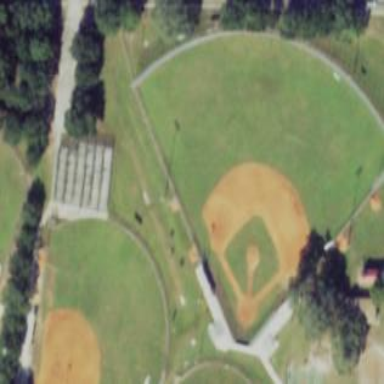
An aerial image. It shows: Baseball pitch for leisure land.